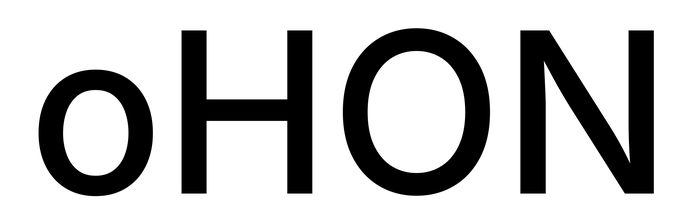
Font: Inter_Medium